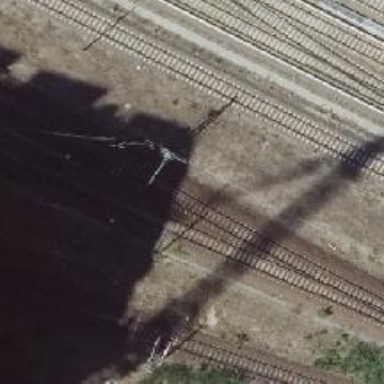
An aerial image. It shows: Catenary mast for power lines.